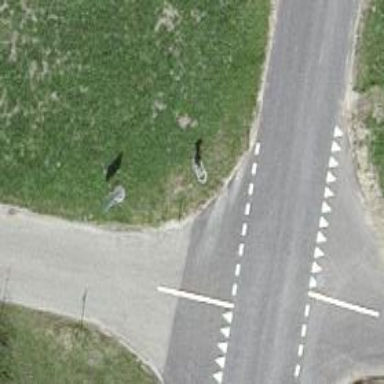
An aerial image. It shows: Historic wayside cross.